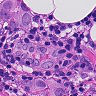
Metastatic tissue present: yes